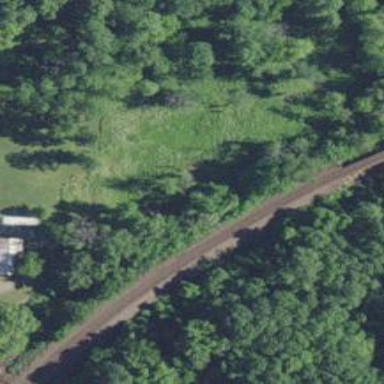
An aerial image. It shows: Railway track.